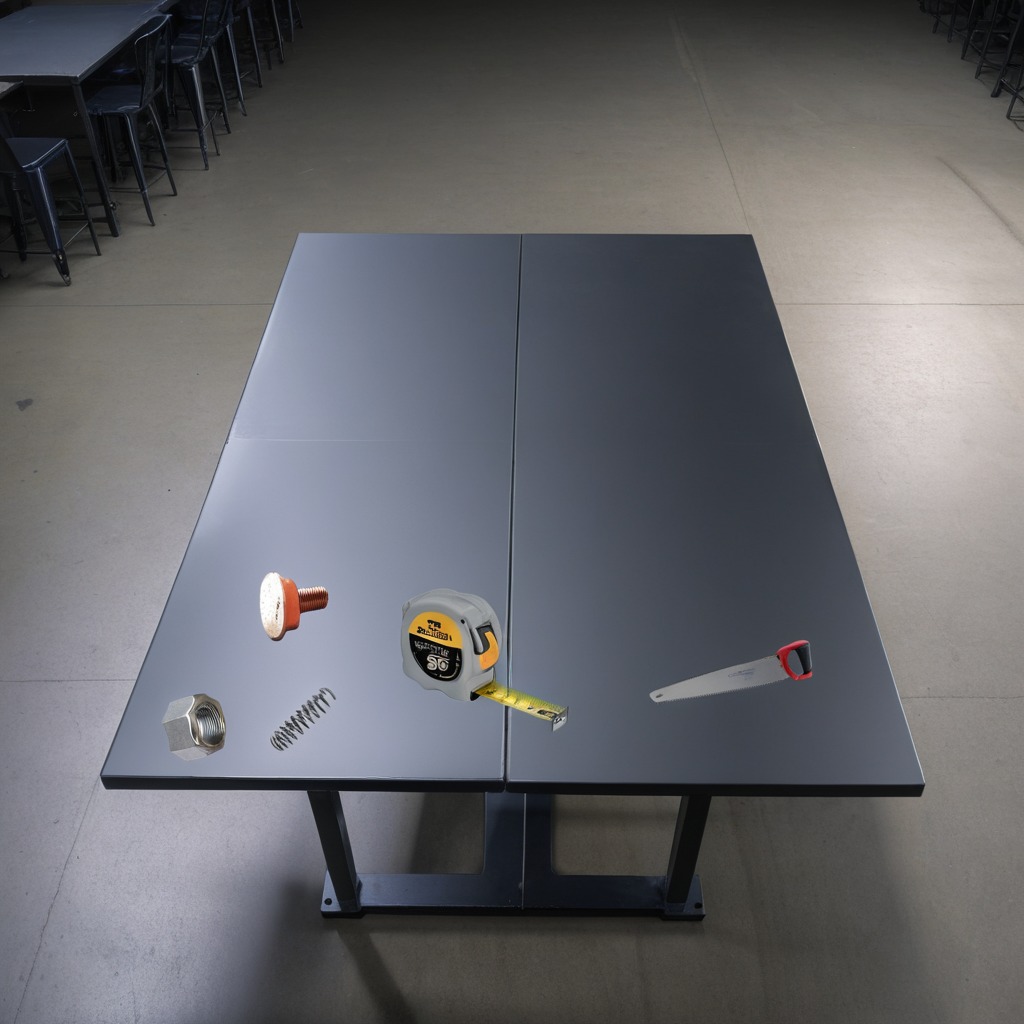
A measuring tape is lying on the tabletop.